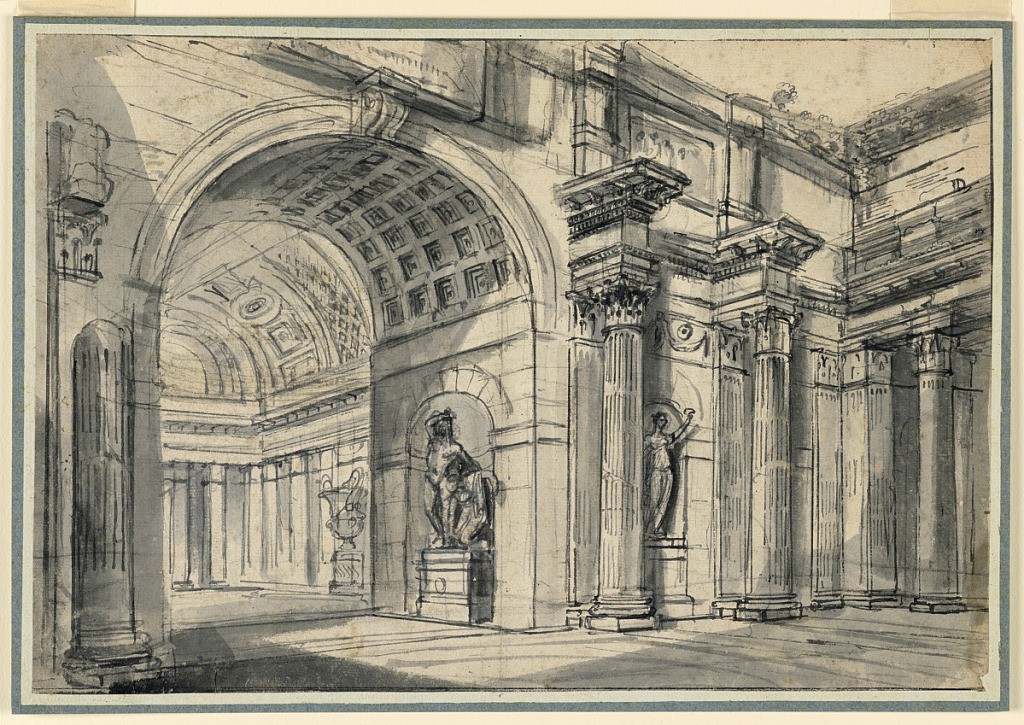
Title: Architectural Fantasy: Palace Interior
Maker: Charles Michel-Ange Challe, French, 1718 – 1778
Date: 1742–46
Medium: Pen and ink with ink washes on laid paper
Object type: Drawing
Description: Design for a forecourt with a colonnade along one side, and along another an arched opening into a hall surrounded by a colonnade. Niche with sculpture in forecourt, another in arched opening.